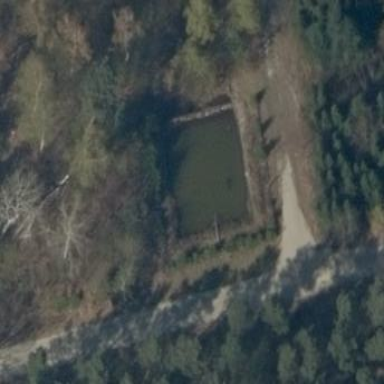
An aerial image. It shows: Fire water pond in natural water setting.